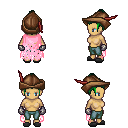
a pixel art fantasy rpg character, female body template, human, tanned skin, pink tattered cape, teal pants, green short topknot hairstyle, leather cap, metal gloves, gray slippers, four views (front, back, left, right), 2x2 character sprite sheet, small pixel art, hard edges, no anti-aliasing